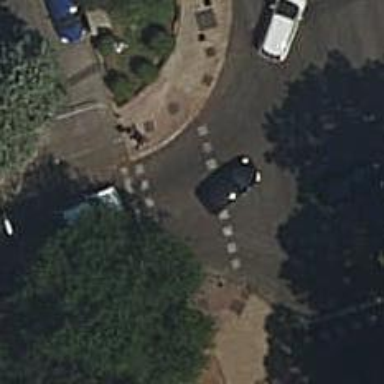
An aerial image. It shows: Crossing with traffic signals.